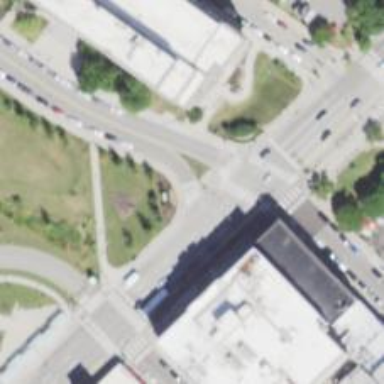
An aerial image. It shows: Separate sidewalk along asphalt primary link highway.